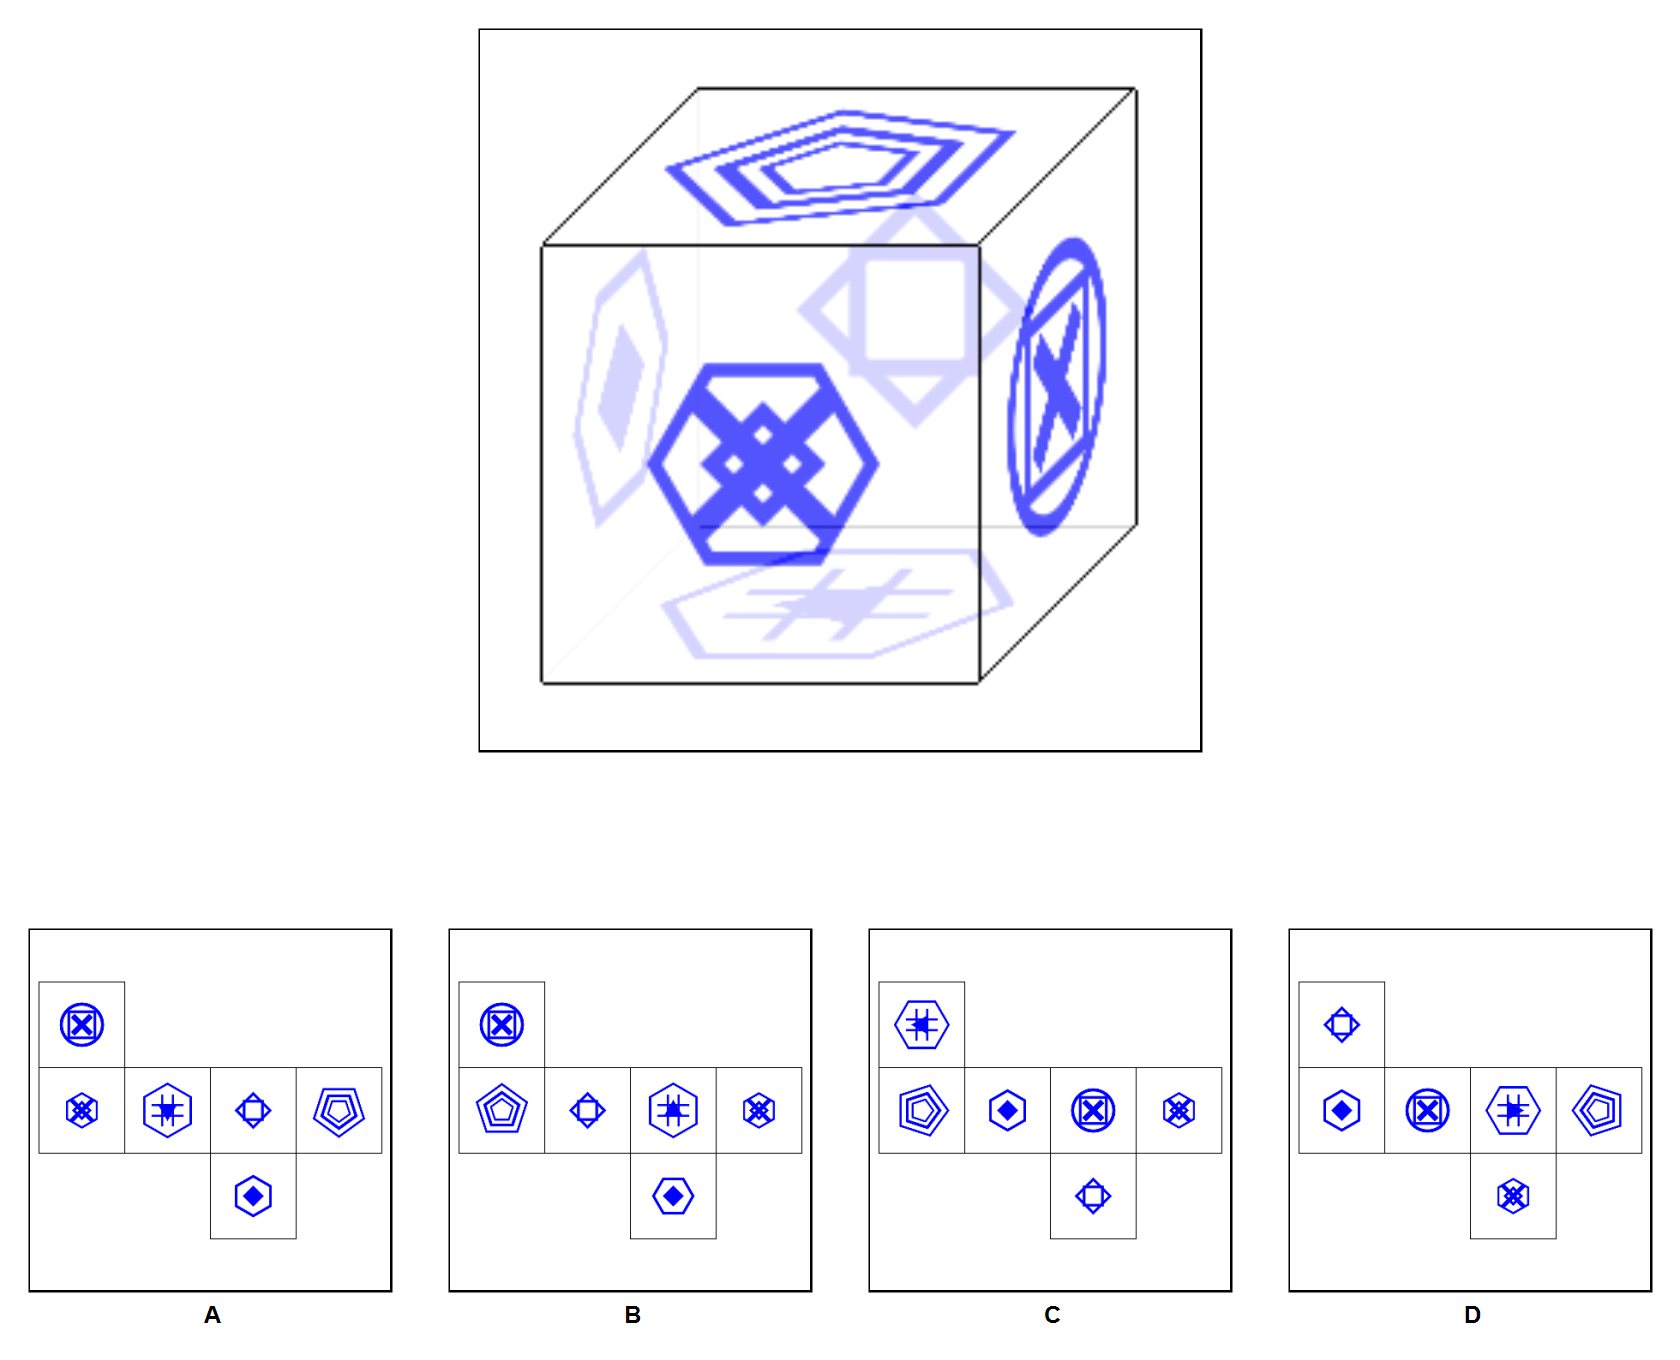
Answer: A